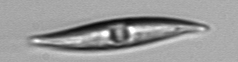
Label: Pleurosigma